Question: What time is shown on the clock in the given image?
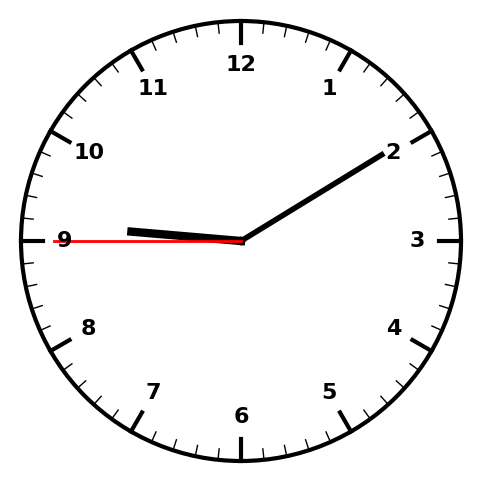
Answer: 09:09:45